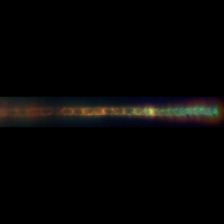
Taxon: Skeletonema
Group: Diatoms